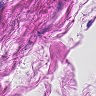
Metastatic tissue present: no